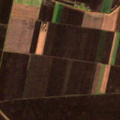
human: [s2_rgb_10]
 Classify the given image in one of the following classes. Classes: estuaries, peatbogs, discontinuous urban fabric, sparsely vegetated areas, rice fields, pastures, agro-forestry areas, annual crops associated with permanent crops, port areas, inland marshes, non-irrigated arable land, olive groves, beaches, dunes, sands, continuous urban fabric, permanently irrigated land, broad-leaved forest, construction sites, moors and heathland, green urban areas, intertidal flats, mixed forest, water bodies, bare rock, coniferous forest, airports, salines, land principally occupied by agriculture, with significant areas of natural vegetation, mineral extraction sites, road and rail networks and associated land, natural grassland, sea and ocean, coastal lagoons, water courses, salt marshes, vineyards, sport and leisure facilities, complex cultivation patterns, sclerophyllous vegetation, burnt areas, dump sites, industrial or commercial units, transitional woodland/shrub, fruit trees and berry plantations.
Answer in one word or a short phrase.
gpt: non-irrigated arable land